Aerial crown-view tile of a tropical tree (Barro Colorado Island, Panama), acquired 20241014:
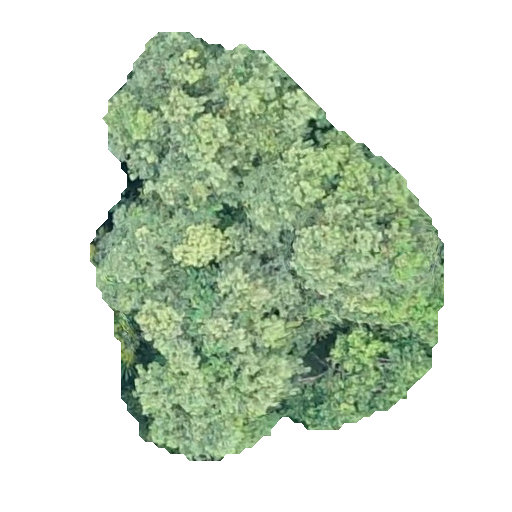
Species: Luehea seemannii
GBIF accepted scientific name: Luehea seemannii
Crown area: 166.891 m²